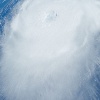
Label: cloud